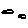
Label: cloud